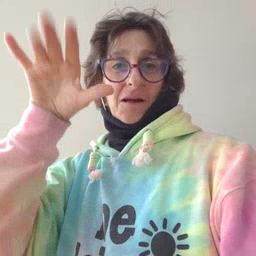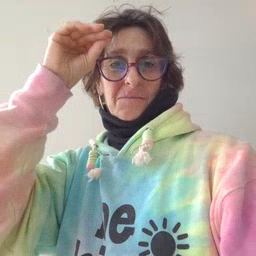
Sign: cowboy